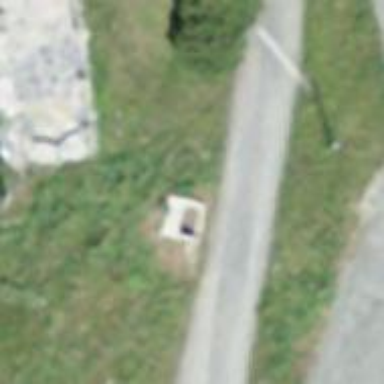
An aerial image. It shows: Wayside cross with historic significance.